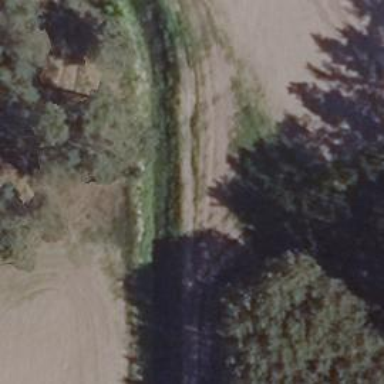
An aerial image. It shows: Track with very rough surface.